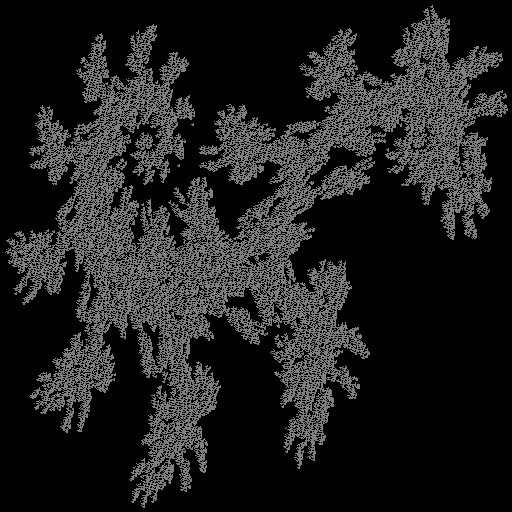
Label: greygoldenrod